Question: I realize there are several threads about this and they are all very specific to certain website . My background is in Python, not Javascript or Applescript, and I'm confused on exactly how to achieve this action .
I've seen several scripts doing this action, namely:
'''
tell application "Safari"
activate
do JavaScript "document.forms['search']['order_list_search_batch'].click()"
end tell
'''
What is the best method to act this out ?
i'm confused on what goes in between '"document.forms[WHATGOESHERE?].click()"'
I'm trying to click the Proceed button on <URL>.
I went to "Inspect Element" on the Proceed button and got this code:
'''
<input style="cursor: pointer;" value="" name="proceed" class="proceed" onmouseover="this.style.cursor=&quot;pointer&quot;" type="submit">
'''
I want to understand so I can use this method in more than one case. There's not a href link that it goes to.

Current code is not working
'''
tell application "Safari" to activate
open location "http://rna.tbi.univie.ac.at/cgi-bin/RNAfold.cgi"
delay 3
tell application "Safari" to do JavaScript "document.forms[0].elements[document.forms[0].elements.length-1]"
'''
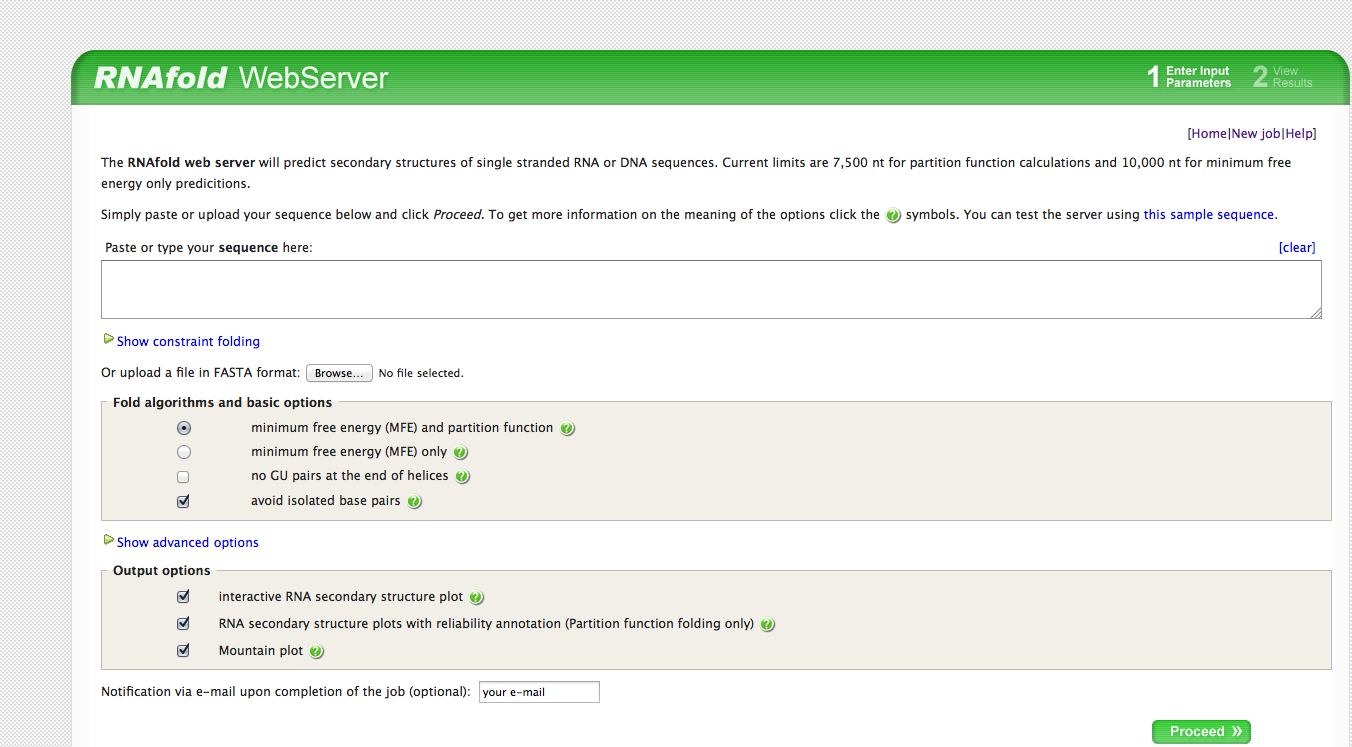
Answer: Change your JavaScript query from
'''
document.forms['search']['order_list_search_batch'].click()
'''
to
'''
document.forms['form']['proceed'].click()
'''
If you inspect the proceed button, you'll find that it's inside a form element with a "name" attribute with the value "form". The button itself has a "name" attribute with the value "proceed". So in your JavaScript, the first term between brackets looks for the form named "form" and the second one refers to the element named "proceed" inside the "form"-form. If that makes any sense ;-)
Also, you will have to tell AppleScript in which document to execute the JavaScript. The document you just opened will probably be document 1, if there are no other tabs open.
Hope this helps!
The entire code:
'''
tell application "Safari"
activate
open location "http://rna.tbi.univie.ac.at/cgi-bin/RNAfold.cgi"
delay 3
do JavaScript "document.forms['form']['proceed'].click()" in document 1
end tell
'''